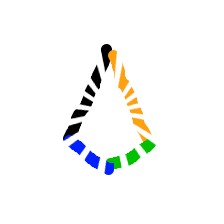
Shape: kite